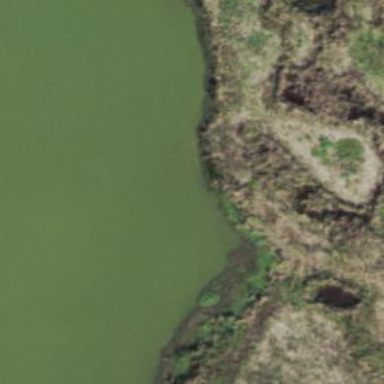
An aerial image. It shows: Marsh wetland.